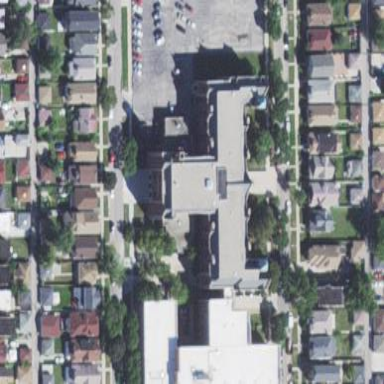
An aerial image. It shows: School.